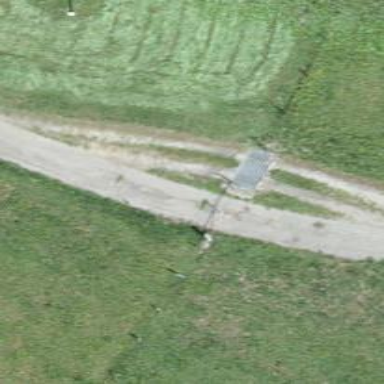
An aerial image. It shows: Cattle grid.